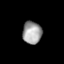
Tissue: lung
Cell type: Fibroblasts
Senescence score: 0.5564
Nuclear area (px): 422
Mean DAPI intensity: 159.505